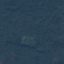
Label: Forest